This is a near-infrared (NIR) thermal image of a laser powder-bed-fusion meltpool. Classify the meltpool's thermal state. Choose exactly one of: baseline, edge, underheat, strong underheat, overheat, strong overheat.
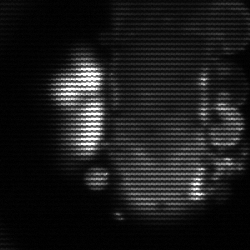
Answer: strong underheat